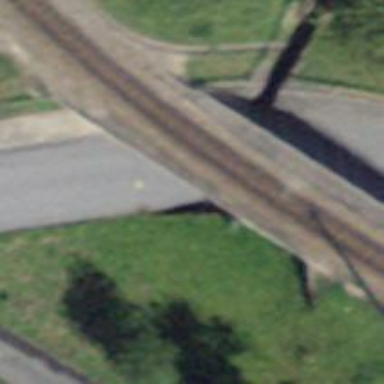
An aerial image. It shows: Narrow gauge railway bridge with electrified contact lines.